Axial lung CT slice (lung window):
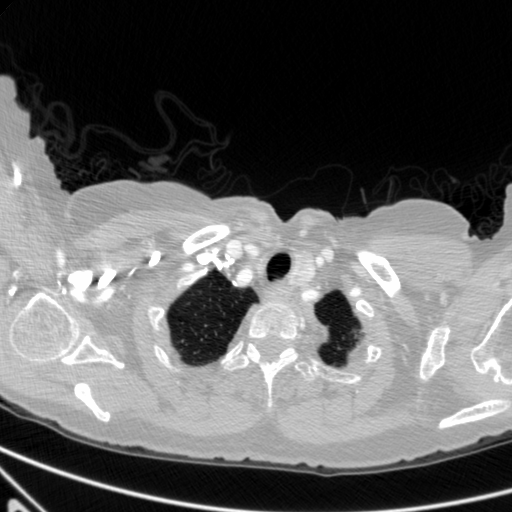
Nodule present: no